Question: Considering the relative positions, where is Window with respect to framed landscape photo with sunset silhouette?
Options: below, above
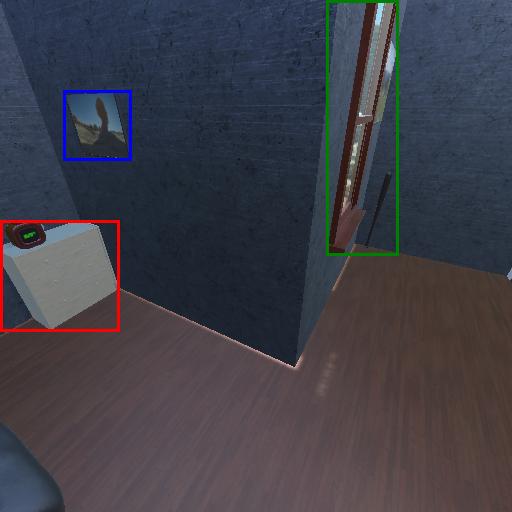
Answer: below